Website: bh-photo
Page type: gifting
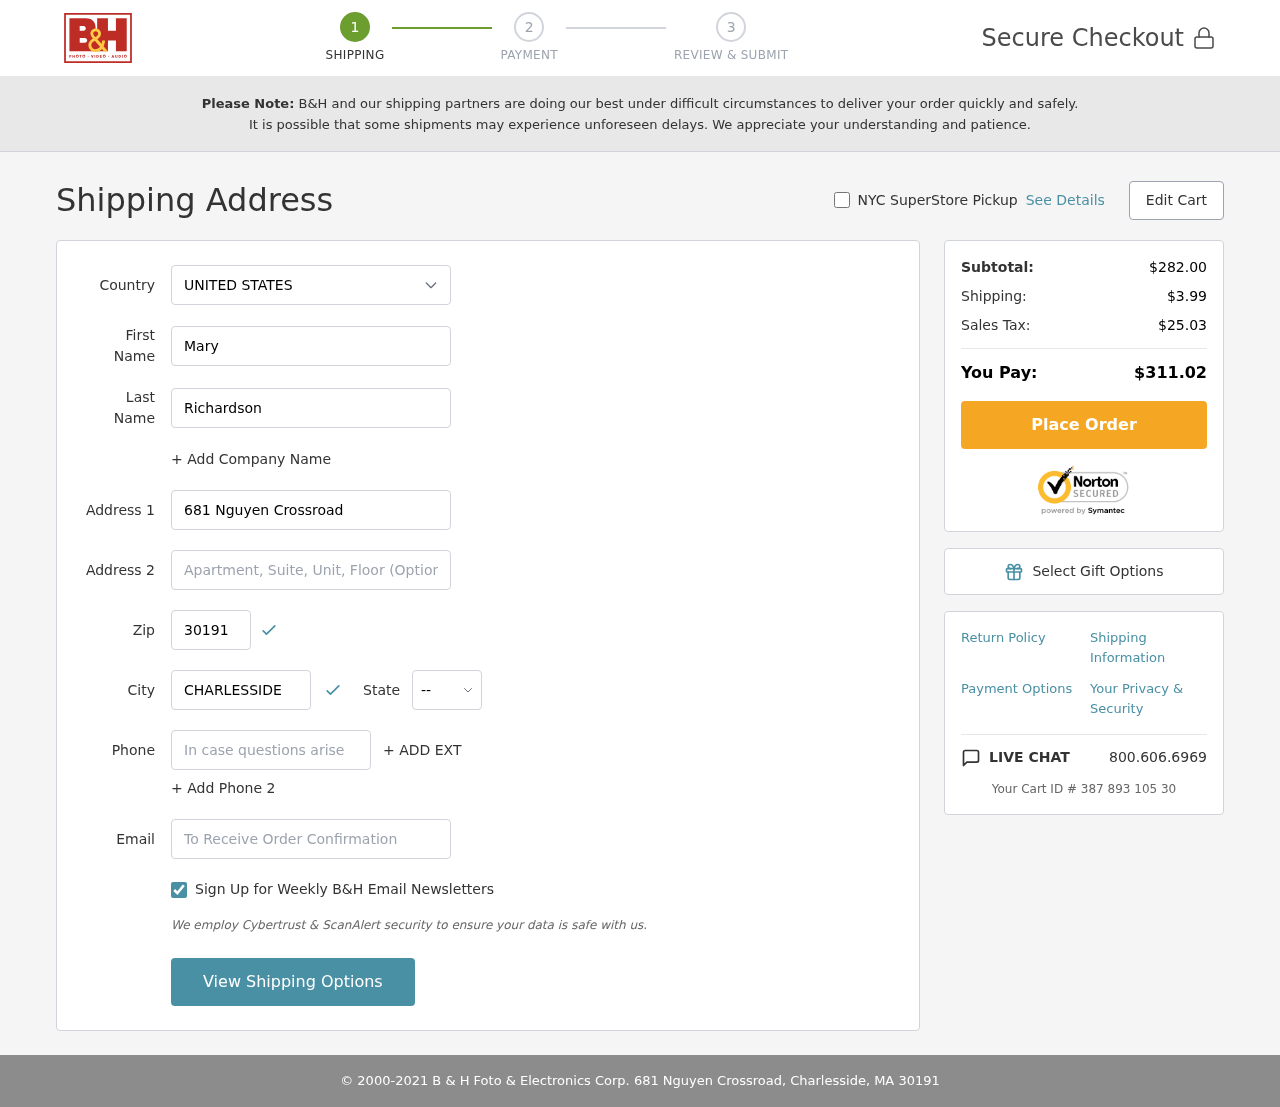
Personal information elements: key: PII_CITY
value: Charlesside
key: PII_COUNTRY
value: United States
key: PII_EMAIL
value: maryrichardson@gmail.com
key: PII_FIRSTNAME
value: Mary
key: PII_LASTNAME
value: Richardson
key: PII_PHONE
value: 4373970331
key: PII_POSTCODE
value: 30191
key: PII_STATE_ABBR
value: MA
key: PII_STREET
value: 681 Nguyen Crossroad
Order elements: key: ORDER_SUBTOTAL
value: $282.00
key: ORDER_SHIPPING_COST
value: $3.99
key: ORDER_TAX
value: $25.03
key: ORDER_TOTAL
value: $311.02
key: ORDER_ID
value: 387 893 105 30